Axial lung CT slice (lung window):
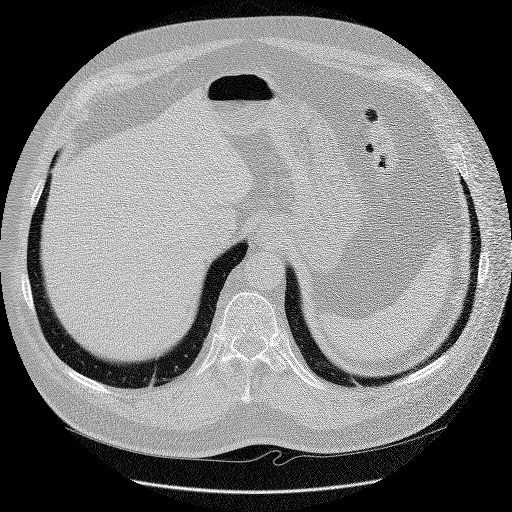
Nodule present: no